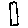
Label: square